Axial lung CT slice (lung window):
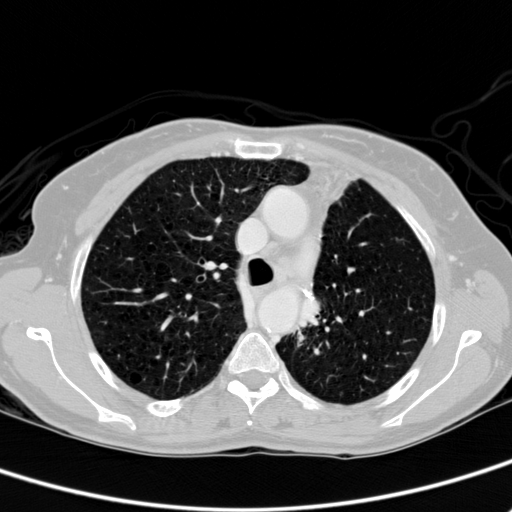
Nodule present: no